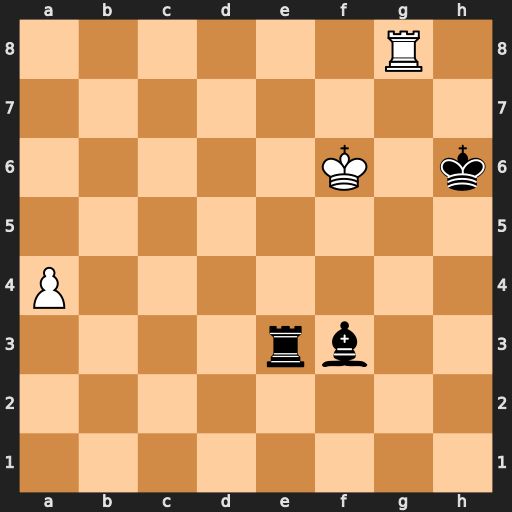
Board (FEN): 6R1/8/5K1k/8/P7/4rb2/8/8
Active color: w
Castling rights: -
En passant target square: -
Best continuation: Rh8#